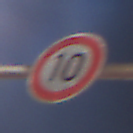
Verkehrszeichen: Geschwindigkeit10
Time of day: Night
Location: Outdoor (Urban)
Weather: PartlyCloudy
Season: NotSpecified
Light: Artificial